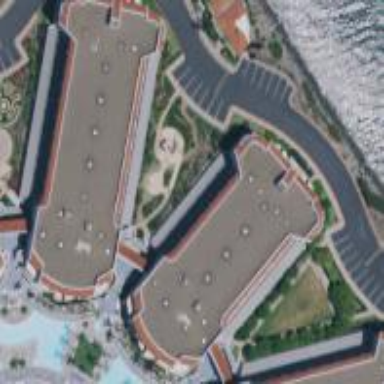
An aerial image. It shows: Hotel building.